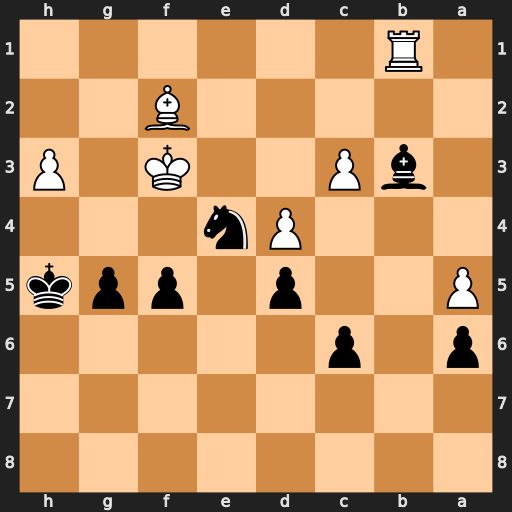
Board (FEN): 8/8/p1p5/P2p1ppk/3Pn3/1bP2K1P/5B2/1R6
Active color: b
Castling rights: -
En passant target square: -
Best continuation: Nd2+ Ke3 Nxb1